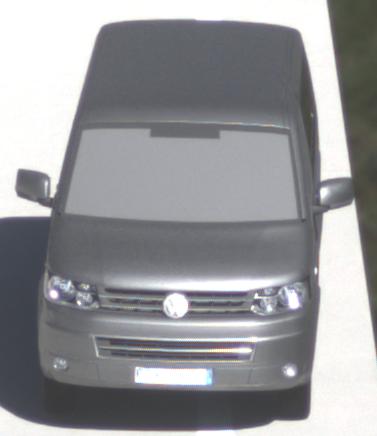
Make: VW Commercial Vehicles (Nutzfahrzeuge)
Model: T5 Multivan 2.0
Detailed model: T5 Multivan
Model produced from: 2009/09
Model produced until: 2013/06
Doors: 4
Color: gray
Road condition: dry road
Daytime: midday
Contrast: high contrast